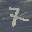
Label: 7